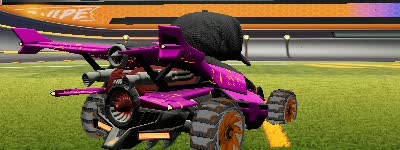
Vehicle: aftershock